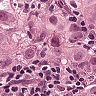
Metastatic tissue present: yes